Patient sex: M
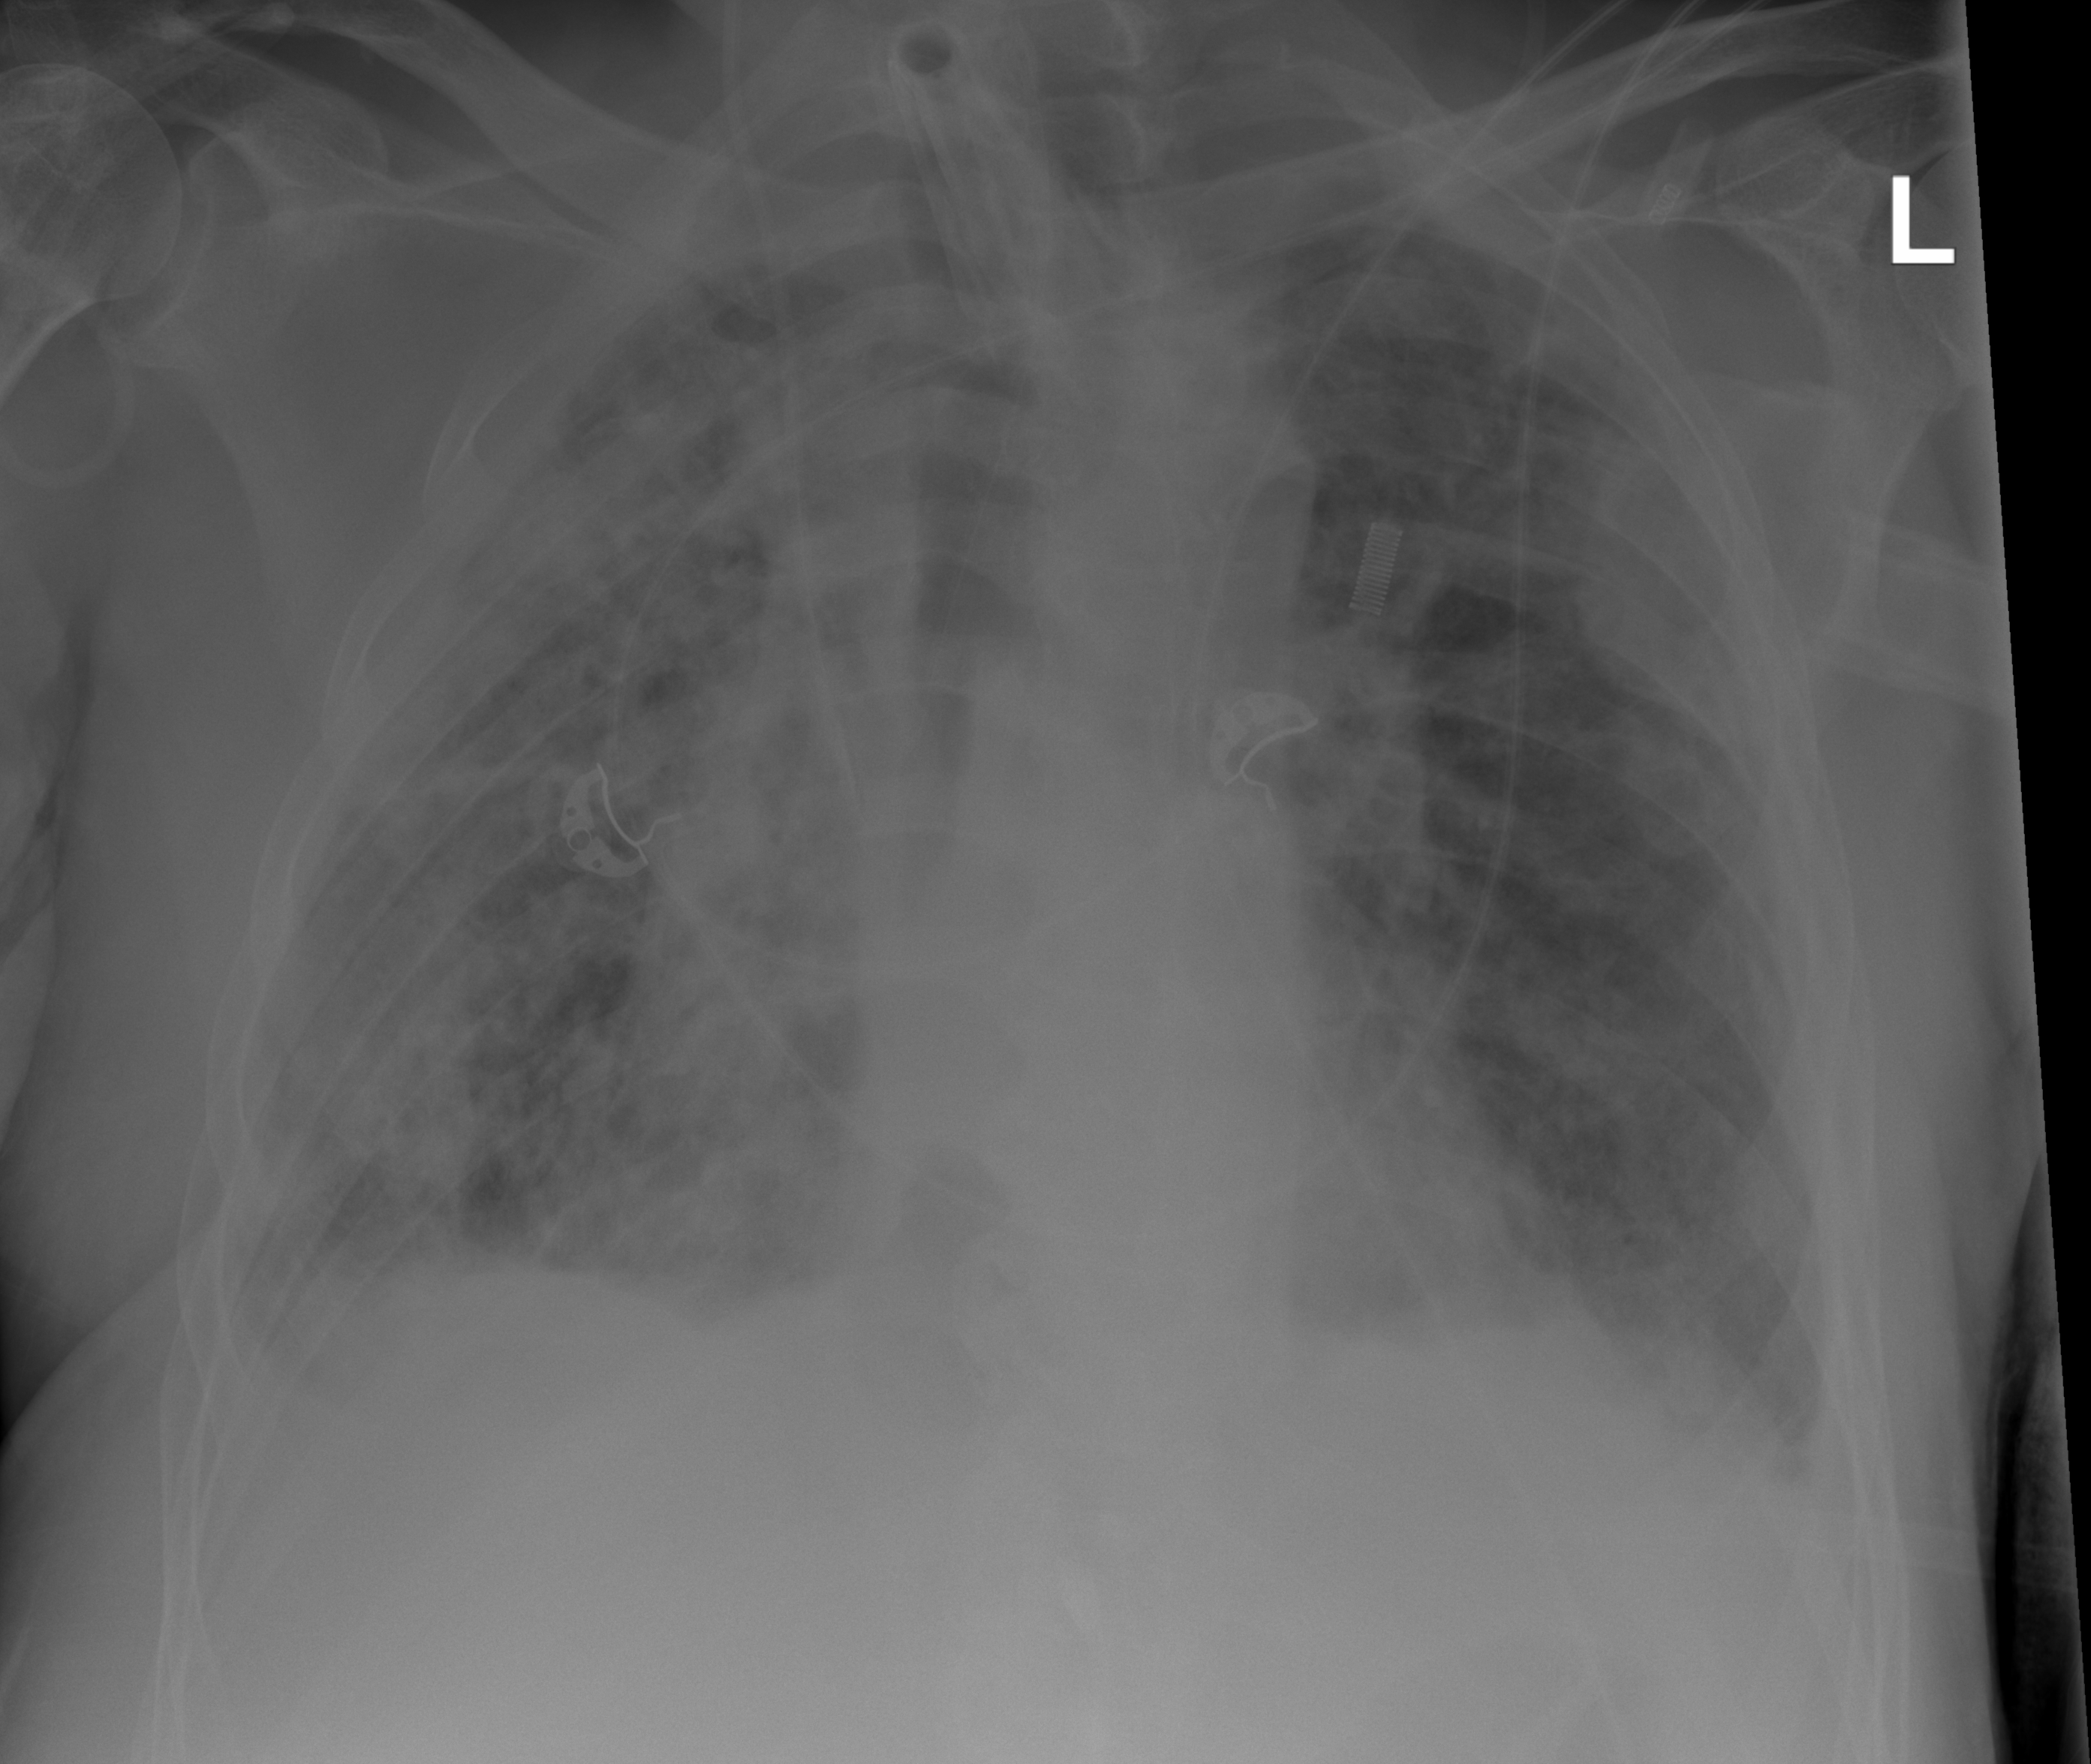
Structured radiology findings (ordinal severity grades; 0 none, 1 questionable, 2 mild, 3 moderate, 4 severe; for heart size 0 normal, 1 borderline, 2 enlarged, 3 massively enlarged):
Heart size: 0
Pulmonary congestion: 2
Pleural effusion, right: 2
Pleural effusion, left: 2
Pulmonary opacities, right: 3
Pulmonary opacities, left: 2
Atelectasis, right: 2
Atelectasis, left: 2